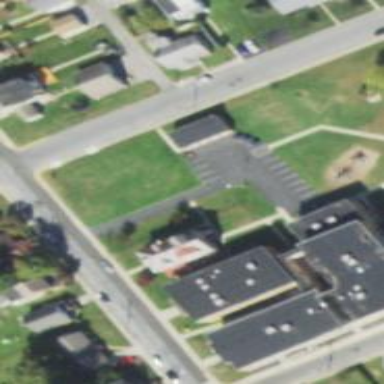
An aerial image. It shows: School building.